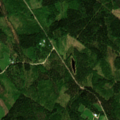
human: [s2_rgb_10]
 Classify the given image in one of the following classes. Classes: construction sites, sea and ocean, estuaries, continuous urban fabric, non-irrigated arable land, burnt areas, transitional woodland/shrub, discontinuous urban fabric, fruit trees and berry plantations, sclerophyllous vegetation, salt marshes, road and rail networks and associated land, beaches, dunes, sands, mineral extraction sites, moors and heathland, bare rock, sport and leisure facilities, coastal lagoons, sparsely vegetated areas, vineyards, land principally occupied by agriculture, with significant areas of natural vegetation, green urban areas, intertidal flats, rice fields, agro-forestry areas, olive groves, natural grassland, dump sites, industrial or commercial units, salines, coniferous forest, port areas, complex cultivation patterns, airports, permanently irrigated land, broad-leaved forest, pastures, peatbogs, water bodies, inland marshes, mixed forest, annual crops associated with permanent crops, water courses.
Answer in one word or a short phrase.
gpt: coniferous forest, mixed forest, transitional woodland/shrub